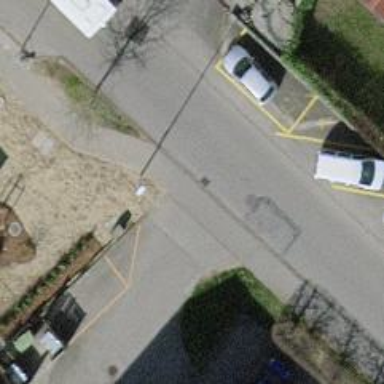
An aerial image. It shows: Residential road with asphalt surface.